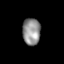
Tissue: skin
Cell type: Epithelial cells
Senescence score: 0.2656
Nuclear area (px): 472
Mean DAPI intensity: 144.585